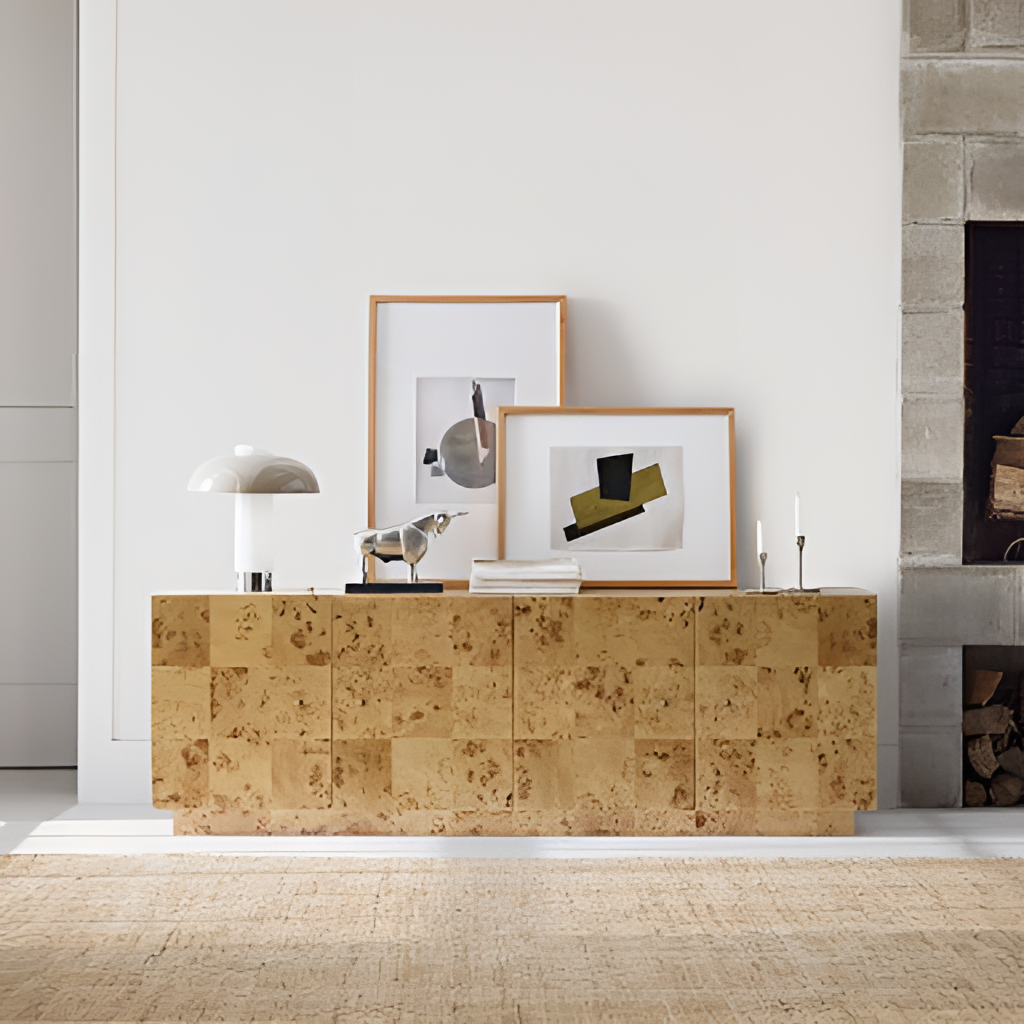
living room, beige wood console, contemporary, beige woven flooring, with solid pattern, paint wallpaper, with solid pattern